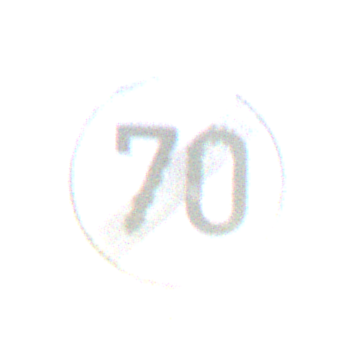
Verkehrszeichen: EndeGeschwindigkeit70
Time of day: SunriseSunset
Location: Outdoor (RoadRail)
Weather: PartlyCloudy
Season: NotSpecified
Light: Natural